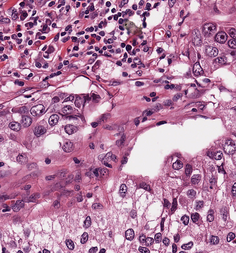
Tumor epithelial tissue: yes
Tumor-associated stroma tissue: yes
Normal tissue: no